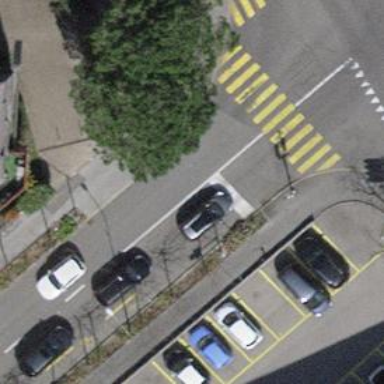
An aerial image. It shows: Road with traffic signals.